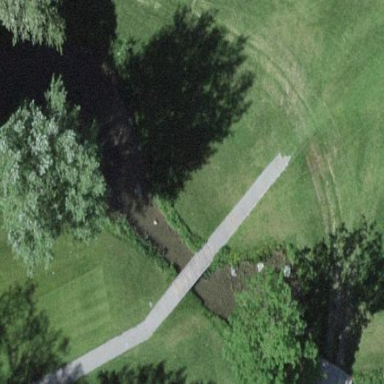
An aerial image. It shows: Water hazard in golf course. The hazard is natural water feature.